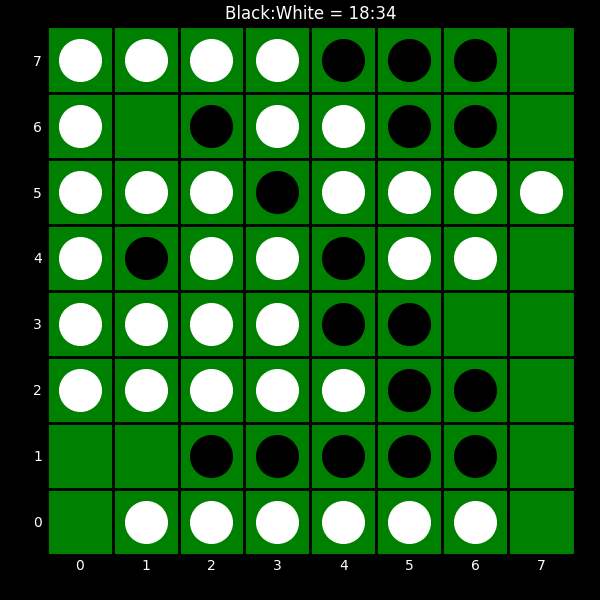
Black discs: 18
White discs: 34